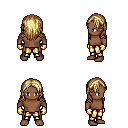
a pixel art fantasy rpg character, male body template, human, dark skin, leather shoulder armor, gold greaves, blonde long hairstyle, gold gloves, four views (front, back, left, right), 2x2 character sprite sheet, small pixel art, hard edges, no anti-aliasing